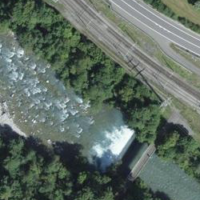
EUNIS habitat code: 15
Species observed at this site:
Polyommatus icarus